Field crop: maize
Growth stage: 2
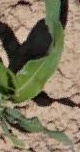
Species: maize